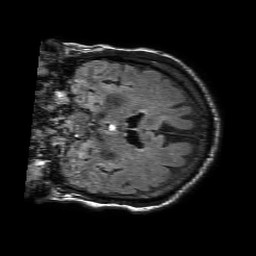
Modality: FLAIR
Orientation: coronal
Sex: male
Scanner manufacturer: philips
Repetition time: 11 s
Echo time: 0.125 s